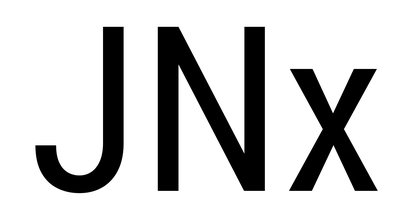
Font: Roboto_Condensed_Regular